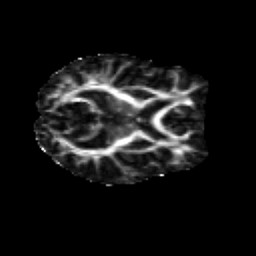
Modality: FA
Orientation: axial
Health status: healthy
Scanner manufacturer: siemens
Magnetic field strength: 3 T
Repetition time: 10 s
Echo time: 0.092 s